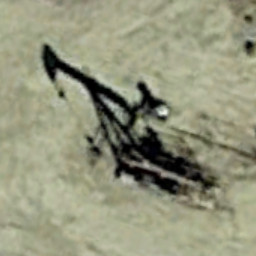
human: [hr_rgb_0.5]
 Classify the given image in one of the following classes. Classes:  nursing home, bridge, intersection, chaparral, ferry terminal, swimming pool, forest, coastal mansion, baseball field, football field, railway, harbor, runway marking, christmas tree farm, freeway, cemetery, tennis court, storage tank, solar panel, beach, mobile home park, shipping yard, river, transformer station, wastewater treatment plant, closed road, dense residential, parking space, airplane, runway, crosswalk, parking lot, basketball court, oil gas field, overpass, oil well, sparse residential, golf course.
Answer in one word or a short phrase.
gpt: oil well